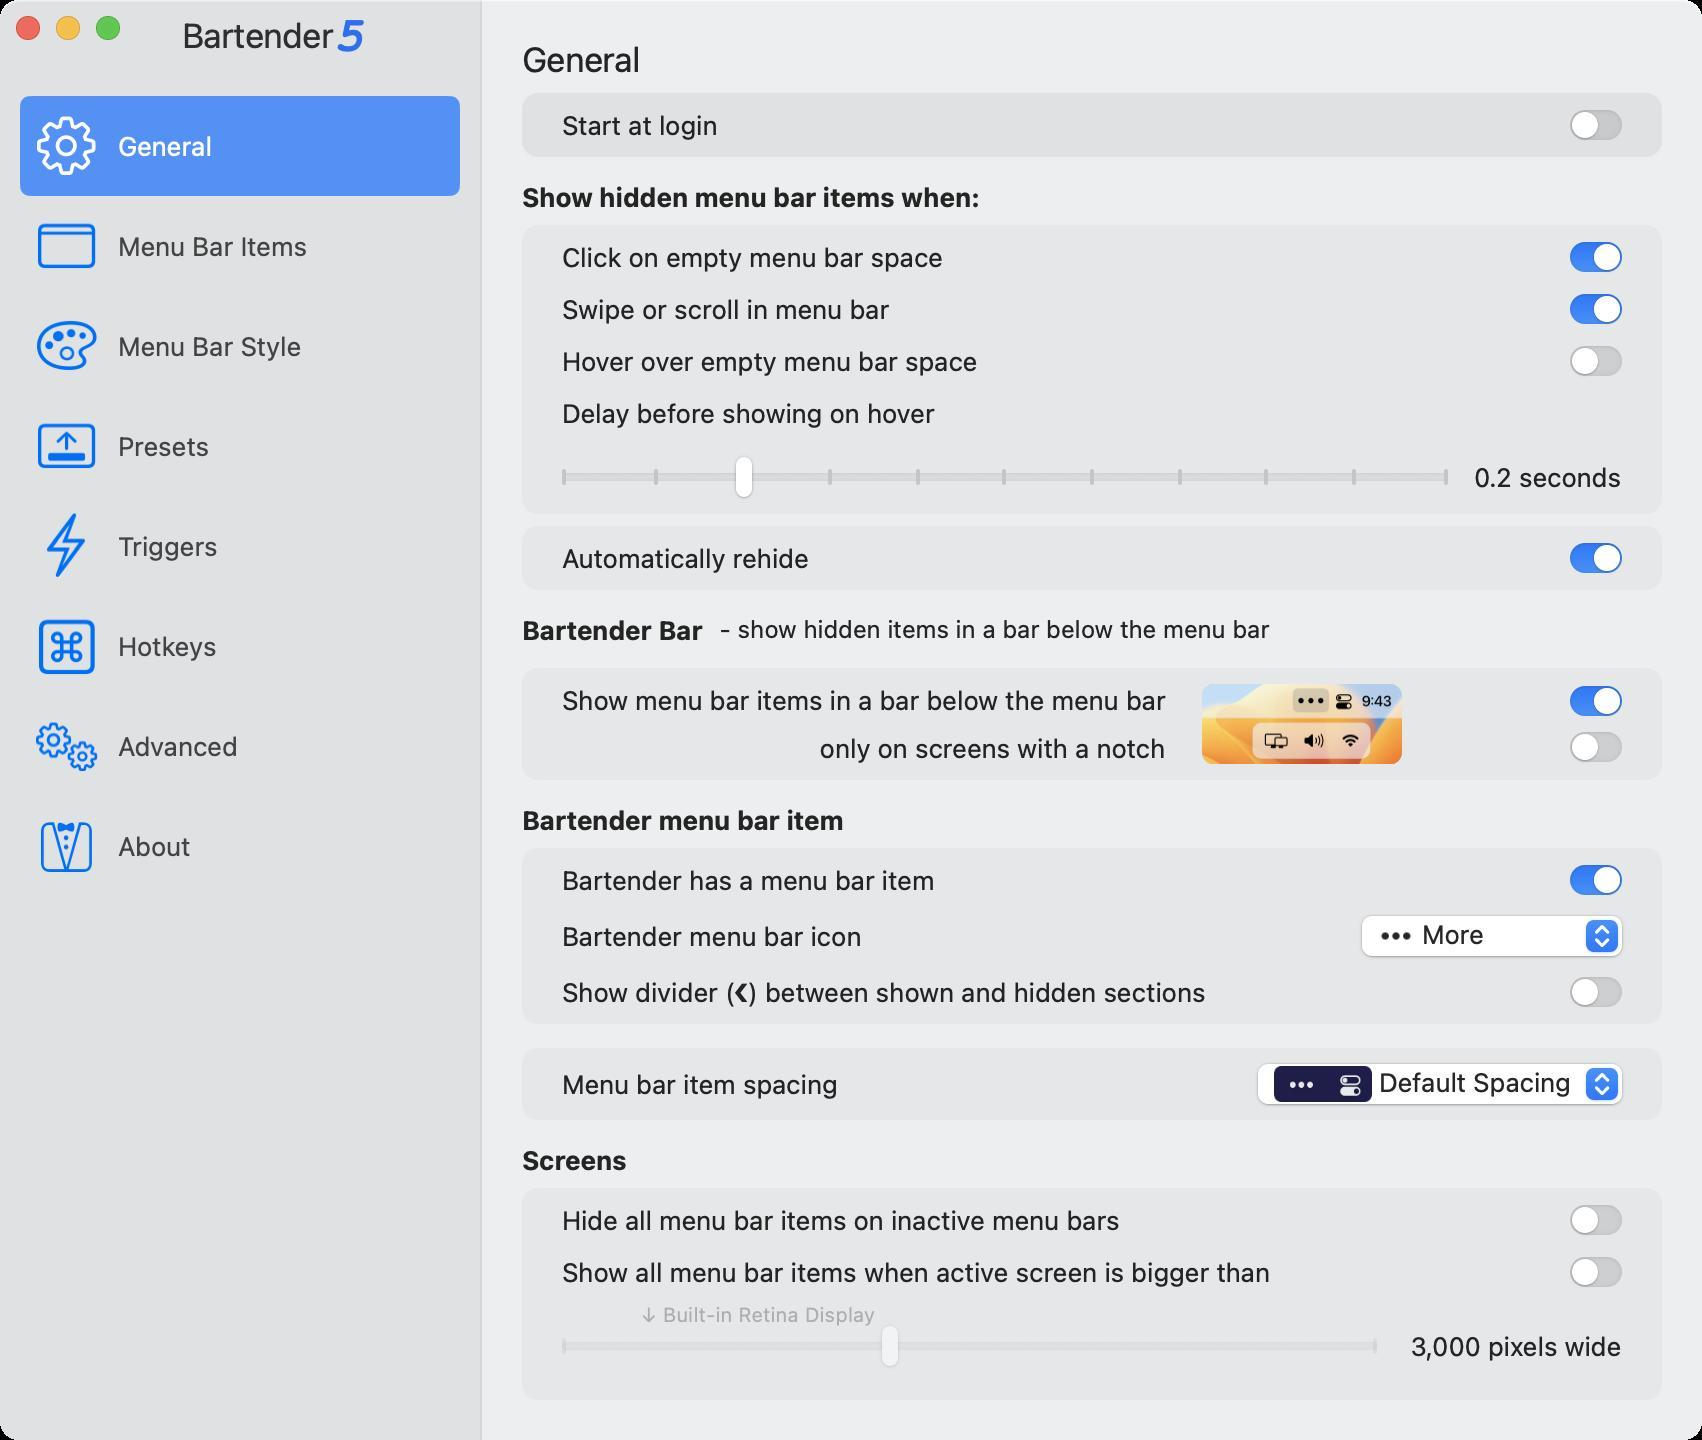
Accessibility tree:
{"name": "Bartender_5", "role": "AXWindow", "description": null, "role_description": "standard window", "value": null, "position": "354.00;77.00", "size": "851;720", "children": [{"name": null, "role": "AXSplitGroup", "description": null, "role_description": "split group", "value": null, "position": "0.00;0.00", "size": "851;720", "children": [{"name": null, "role": "AXStaticText", "description": null, "role_description": "text", "value": "Bartender", "position": "89.00;8.00", "size": "80;20", "children": []}, {"name": null, "role": "AXStaticText", "description": null, "role_description": "text", "value": "5", "position": "165.00;5.50", "size": "18;27", "children": []}, {"name": null, "role": "AXScrollArea", "description": null, "role_description": "scroll area", "value": null, "position": "0.00;38.00", "size": "240;682", "children": [{"name": null, "role": "AXOutline", "description": null, "role_description": "outline", "value": null, "position": "0.00;38.00", "size": "240;682", "children": [{"name": null, "role": "AXRow", "description": null, "role_description": "outline row", "value": null, "position": "0.00;48.00", "size": "240;50", "children": [{"name": null, "role": "AXCell", "description": null, "role_description": "cell", "value": null, "position": "10.00;48.00", "size": "220;50", "children": [{"name": null, "role": "AXImage", "description": "General", "role_description": "image", "value": null, "position": "16.00;54.00", "size": "36;37", "children": []}, {"name": null, "role": "AXStaticText", "description": null, "role_description": "text", "value": "General", "position": "57.00;65.00", "size": "52;16", "children": []}]}]}, {"name": null, "role": "AXRow", "description": null, "role_description": "outline row", "value": null, "position": "0.00;98.00", "size": "240;50", "children": [{"name": null, "role": "AXCell", "description": null, "role_description": "cell", "value": null, "position": "10.00;98.00", "size": "220;50", "children": [{"name": null, "role": "AXImage", "description": "Menu Bar Layout", "role_description": "image", "value": null, "position": "16.00;106.00", "size": "36;34", "children": []}, {"name": null, "role": "AXStaticText", "description": null, "role_description": "text", "value": "Menu Bar Items", "position": "57.00;115.00", "size": "99;16", "children": []}]}]}, {"name": null, "role": "AXRow", "description": null, "role_description": "outline row", "value": null, "position": "0.00;148.00", "size": "240;50", "children": [{"name": null, "role": "AXCell", "description": null, "role_description": "cell", "value": null, "position": "10.00;148.00", "size": "220;50", "children": [{"name": null, "role": "AXImage", "description": "Menu Bar Style", "role_description": "image", "value": null, "position": "16.00;154.50", "size": "35;36", "children": []}, {"name": null, "role": "AXStaticText", "description": null, "role_description": "text", "value": "Menu Bar Style", "position": "57.00;165.00", "size": "96;16", "children": []}]}]}, {"name": null, "role": "AXRow", "description": null, "role_description": "outline row", "value": null, "position": "0.00;198.00", "size": "240;50", "children": [{"name": null, "role": "AXCell", "description": null, "role_description": "cell", "value": null, "position": "10.00;198.00", "size": "220;50", "children": [{"name": null, "role": "AXImage", "description": "Presets", "role_description": "image", "value": null, "position": "16.00;206.00", "size": "36;34", "children": []}, {"name": null, "role": "AXStaticText", "description": null, "role_description": "text", "value": "Presets", "position": "57.00;215.00", "size": "50;16", "children": []}]}]}, {"name": null, "role": "AXRow", "description": null, "role_description": "outline row", "value": null, "position": "0.00;248.00", "size": "240;50", "children": [{"name": null, "role": "AXCell", "description": null, "role_description": "cell", "value": null, "position": "10.00;248.00", "size": "220;50", "children": [{"name": null, "role": "AXImage", "description": "Triggers", "role_description": "image", "value": null, "position": "16.00;253.50", "size": "36;38", "children": []}, {"name": null, "role": "AXStaticText", "description": null, "role_description": "text", "value": "Triggers", "position": "57.00;265.00", "size": "54;16", "children": []}]}]}, {"name": null, "role": "AXRow", "description": null, "role_description": "outline row", "value": null, "position": "0.00;298.00", "size": "240;50", "children": [{"name": null, "role": "AXCell", "description": null, "role_description": "cell", "value": null, "position": "10.00;298.00", "size": "220;50", "children": [{"name": null, "role": "AXImage", "description": "Hot Keys", "role_description": "image", "value": null, "position": "16.00;306.00", "size": "35;34", "children": []}, {"name": null, "role": "AXStaticText", "description": null, "role_description": "text", "value": "Hotkeys", "position": "57.00;315.00", "size": "54;16", "children": []}]}]}, {"name": null, "role": "AXRow", "description": null, "role_description": "outline row", "value": null, "position": "0.00;348.00", "size": "240;50", "children": [{"name": null, "role": "AXCell", "description": null, "role_description": "cell", "value": null, "position": "10.00;348.00", "size": "220;50", "children": [{"name": null, "role": "AXImage", "description": "Advanced", "role_description": "image", "value": null, "position": "16.00;354.50", "size": "36;37", "children": []}, {"name": null, "role": "AXStaticText", "description": null, "role_description": "text", "value": "Advanced", "position": "57.00;365.00", "size": "64;16", "children": []}]}]}, {"name": null, "role": "AXRow", "description": null, "role_description": "outline row", "value": null, "position": "0.00;398.00", "size": "240;50", "children": [{"name": null, "role": "AXCell", "description": null, "role_description": "cell", "value": null, "position": "10.00;398.00", "size": "220;50", "children": [{"name": null, "role": "AXImage", "description": "", "role_description": "image", "value": null, "position": "16.00;409.00", "size": "36;29", "children": []}, {"name": null, "role": "AXStaticText", "description": null, "role_description": "text", "value": "About", "position": "57.00;415.00", "size": "40;16", "children": []}]}]}, {"name": null, "role": "AXColumn", "description": null, "role_description": "column", "value": null, "position": "10.00;38.00", "size": "220;682", "children": []}]}]}, {"name": null, "role": "AXSplitter", "description": null, "role_description": "splitter", "value": 240.0, "position": "240.00;28.00", "size": "1;692", "children": []}, {"name": null, "role": "AXStaticText", "description": null, "role_description": "text", "value": "General", "position": "259.00;20.00", "size": "64;20", "children": []}, {"name": null, "role": "AXStaticText", "description": null, "role_description": "text", "value": "Start at login", "position": "279.00;54.50", "size": "500;16", "children": []}, {"name": null, "role": "AXButton", "description": null, "role_description": "switch", "value": 0, "position": "784.00;54.50", "size": "28;17", "children": []}, {"name": null, "role": "AXStaticText", "description": null, "role_description": "text", "value": "Show hidden menu bar items when:", "position": "259.00;90.50", "size": "574;16", "children": []}, {"name": null, "role": "AXStaticText", "description": null, "role_description": "text", "value": "Click on empty menu bar space", "position": "279.00;120.50", "size": "195;16", "children": []}, {"name": null, "role": "AXButton", "description": null, "role_description": "switch", "value": 1, "position": "784.00;121.00", "size": "28;16", "children": []}, {"name": null, "role": "AXStaticText", "description": null, "role_description": "text", "value": "Swipe or scroll in menu bar", "position": "279.00;146.50", "size": "168;16", "children": []}, {"name": null, "role": "AXButton", "description": null, "role_description": "switch", "value": 1, "position": "784.00;147.00", "size": "28;16", "children": []}, {"name": null, "role": "AXStaticText", "description": null, "role_description": "text", "value": "Hover over empty menu bar space", "position": "279.00;172.50", "size": "212;16", "children": []}, {"name": null, "role": "AXButton", "description": null, "role_description": "switch", "value": 0, "position": "784.00;173.00", "size": "28;16", "children": []}, {"name": null, "role": "AXStaticText", "description": null, "role_description": "text", "value": "Delay before showing on hover", "position": "279.00;198.50", "size": "190;16", "children": []}, {"name": null, "role": "AXSlider", "description": null, "role_description": "slider", "value": 0.2, "position": "279.00;226.50", "size": "447;28", "children": [{"name": null, "role": "AXValueIndicator", "description": null, "role_description": "value indicator", "value": 0.2, "position": "366.00;226.50", "size": "12;28", "children": []}]}, {"name": null, "role": "AXStaticText", "description": null, "role_description": "text", "value": "0.2", "position": "730.00;230.50", "size": "28;16", "children": []}, {"name": null, "role": "AXStaticText", "description": null, "role_description": "text", "value": " seconds", "position": "754.00;230.50", "size": "59;16", "children": []}, {"name": null, "role": "AXStaticText", "description": null, "role_description": "text", "value": "Automatically rehide", "position": "279.00;271.00", "size": "128;16", "children": []}, {"name": null, "role": "AXButton", "description": null, "role_description": "switch", "value": 1, "position": "784.00;271.50", "size": "28;16", "children": []}, {"name": null, "role": "AXStaticText", "description": null, "role_description": "text", "value": "Bartender Bar", "position": "259.00;307.00", "size": "94;15", "children": []}, {"name": null, "role": "AXStaticText", "description": null, "role_description": "text", "value": " - show hidden items in a bar below the menu bar", "position": "354.50;307.00", "size": "478;15", "children": []}, {"name": null, "role": "AXStaticText", "description": null, "role_description": "text", "value": "Show menu bar items in a bar below the menu bar", "position": "279.00;342.00", "size": "306;16", "children": []}, {"name": null, "role": "AXStaticText", "description": null, "role_description": "text", "value": "      only on screens with a notch", "position": "386.50;366.00", "size": "198;16", "children": []}, {"name": null, "role": "AXImage", "description": "BartenderBar", "role_description": "image", "value": null, "position": "601.00;342.00", "size": "100;40", "children": []}, {"name": null, "role": "AXButton", "description": null, "role_description": "switch", "value": 1, "position": "784.00;343.00", "size": "28;16", "children": []}, {"name": null, "role": "AXButton", "description": null, "role_description": "switch", "value": 0, "position": "784.00;366.00", "size": "28;16", "children": []}, {"name": null, "role": "AXStaticText", "description": null, "role_description": "text", "value": "Bartender menu bar item", "position": "259.00;402.00", "size": "574;16", "children": []}, {"name": null, "role": "AXStaticText", "description": null, "role_description": "text", "value": "Bartender has a menu bar item", "position": "279.00;432.00", "size": "190;16", "children": []}, {"name": null, "role": "AXButton", "description": null, "role_description": "switch", "value": 1, "position": "784.00;432.50", "size": "28;16", "children": []}, {"name": null, "role": "AXStaticText", "description": null, "role_description": "text", "value": "Bartender menu bar icon", "position": "279.00;460.00", "size": "154;16", "children": []}, {"name": null, "role": "AXPopUpButton", "description": null, "role_description": "pop up button", "value": "More", "position": "678.00;457.00", "size": "137;25", "children": []}, {"name": null, "role": "AXStaticText", "description": null, "role_description": "text", "value": "Show divider (❮) between shown and hidden sections", "position": "279.00;488.00", "size": "326;16", "children": []}, {"name": null, "role": "AXButton", "description": null, "role_description": "switch", "value": 0, "position": "784.00;488.50", "size": "28;16", "children": []}, {"name": null, "role": "AXStaticText", "description": null, "role_description": "text", "value": "Menu bar item spacing", "position": "279.00;534.00", "size": "142;16", "children": []}, {"name": null, "role": "AXPopUpButton", "description": null, "role_description": "pop up button", "value": "Default Spacing", "position": "626.00;531.00", "size": "189;25", "children": []}, {"name": null, "role": "AXStaticText", "description": null, "role_description": "text", "value": "Screens", "position": "259.00;572.00", "size": "574;16", "children": []}, {"name": null, "role": "AXStaticText", "description": null, "role_description": "text", "value": "Hide all menu bar items on inactive menu bars", "position": "279.00;602.00", "size": "283;16", "children": []}, {"name": null, "role": "AXButton", "description": null, "role_description": "switch", "value": 0, "position": "784.00;602.50", "size": "28;16", "children": []}, {"name": null, "role": "AXStaticText", "description": null, "role_description": "text", "value": "Show all menu bar items when active screen is bigger than", "position": "279.00;628.00", "size": "358;16", "children": []}, {"name": null, "role": "AXButton", "description": null, "role_description": "switch", "value": 0, "position": "784.00;628.50", "size": "28;16", "children": []}, {"name": null, "role": "AXSlider", "description": null, "role_description": "slider", "value": 3000.0, "position": "279.00;652.00", "size": "412;46", "children": [{"name": null, "role": "AXValueIndicator", "description": null, "role_description": "value indicator", "value": 3000.0, "position": "439.00;661.00", "size": "12;28", "children": []}]}, {"name": null, "role": "AXStaticText", "description": null, "role_description": "text", "value": "3,000", "position": "698.50;665.00", "size": "44;16", "children": []}, {"name": null, "role": "AXStaticText", "description": null, "role_description": "text", "value": " pixels wide", "position": "738.50;665.00", "size": "74;16", "children": []}]}, {"name": null, "role": "AXButton", "description": null, "role_description": "close button", "value": null, "position": "7.00;6.00", "size": "14;16", "children": []}, {"name": null, "role": "AXButton", "description": null, "role_description": "zoom button", "value": null, "position": "47.00;6.00", "size": "14;16", "children": [{"name": null, "role": "AXGroup", "description": null, "role_description": "group", "value": null, "position": "47.00;6.00", "size": "14;16", "children": [{"name": null, "role": "AXGroup", "description": null, "role_description": "group", "value": null, "position": "47.00;6.00", "size": "14;16", "children": []}]}]}, {"name": null, "role": "AXButton", "description": null, "role_description": "minimize button", "value": null, "position": "27.00;6.00", "size": "14;16", "children": []}]}